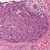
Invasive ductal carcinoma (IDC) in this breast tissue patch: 0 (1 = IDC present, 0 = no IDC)